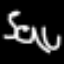
Label: squiggle